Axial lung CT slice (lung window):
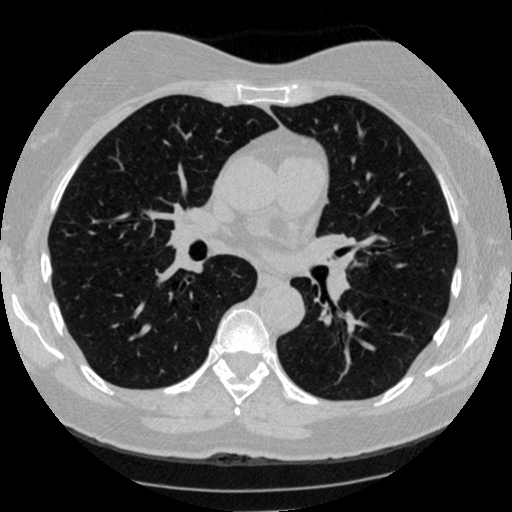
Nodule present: no